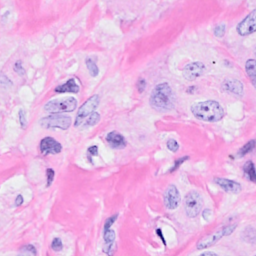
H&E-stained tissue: Breast